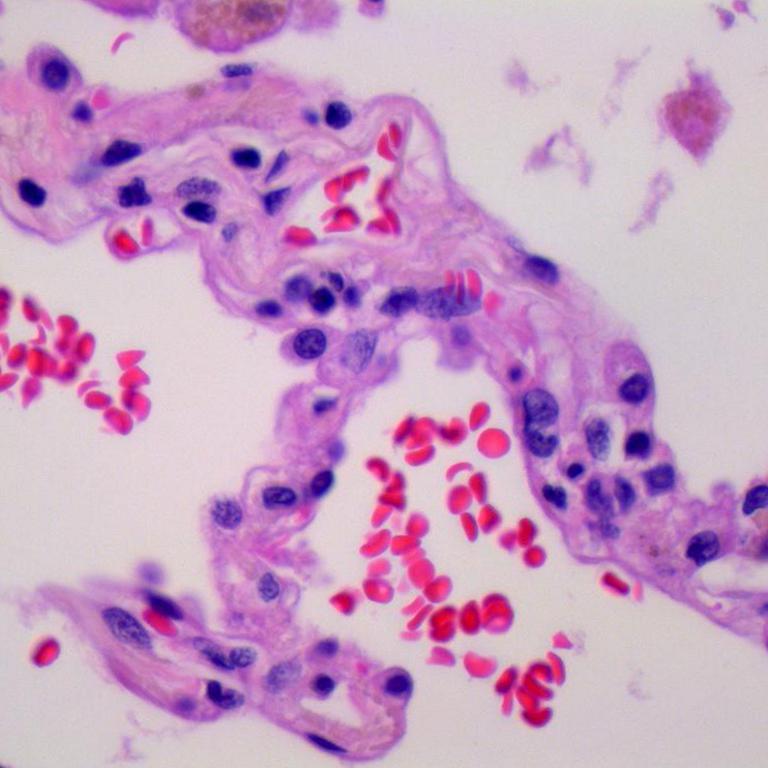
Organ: lung
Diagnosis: benign